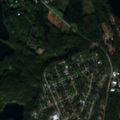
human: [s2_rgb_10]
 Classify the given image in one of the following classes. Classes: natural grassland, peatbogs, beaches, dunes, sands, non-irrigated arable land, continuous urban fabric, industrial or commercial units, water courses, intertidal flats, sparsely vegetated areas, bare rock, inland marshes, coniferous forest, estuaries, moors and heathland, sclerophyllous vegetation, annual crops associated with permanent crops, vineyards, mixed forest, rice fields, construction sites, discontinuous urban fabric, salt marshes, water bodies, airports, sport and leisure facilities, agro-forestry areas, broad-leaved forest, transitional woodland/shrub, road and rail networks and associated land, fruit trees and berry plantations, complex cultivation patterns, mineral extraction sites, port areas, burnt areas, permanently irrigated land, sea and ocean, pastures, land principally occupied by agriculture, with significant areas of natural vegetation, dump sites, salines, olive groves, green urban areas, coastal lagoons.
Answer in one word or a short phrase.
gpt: discontinuous urban fabric, coniferous forest, mixed forest, water bodies